Question: I am new to JFreechart and I have generated a barchart. The bars have a shining line in it. I want to know if it is possible to get rid of this line in the bars. I want the bars to have a matte effect. I have attached the image of the barchart which I have generated. Any pointers would be of great help.
Thanks in Advance.

SSCCE:
'''
public JFreeChart createBarChart(CategoryDataset dataset) {
// TODO Auto-generated method stub
String unter_title="No of counts";
JFreeChart jfreechart = ChartFactory.createBarChart(title, unter_title, "frequencies", dataset, PlotOrientation.VERTICAL, true, true, false);
String text="Test Start Time: "+(new Date(test.getStart_utc_timestamp()).toString()+" "+"Test End Time: "+new Date(test.getEnd_utc_timestamp()));
jfreechart.addSubtitle(new TextTitle(text, new Font("Dialog", 3, 10)));
CategoryPlot categoryplot = (CategoryPlot)jfreechart.getPlot();
categoryplot.setDomainGridlinesVisible(true);
categoryplot.setRangePannable(true);
NumberAxis numberaxis = (NumberAxis)categoryplot.getRangeAxis();
numberaxis.setNumberFormatOverride(NumberFormat.getPercentInstance());
numberaxis.setUpperMargin(0.10000000000000001D);
BarRenderer barrenderer = (BarRenderer)categoryplot.getRenderer();
barrenderer.setDrawBarOutline(false);
barrenderer.setSeriesPaint(0, Color.DARK_GRAY);
barrenderer.setMaximumBarWidth(0.0500000000000000001D);
barrenderer.setLegendItemToolTipGenerator(new StandardCategorySeriesLabelGenerator("Tooltip: {0}"));
CategoryAxis categoryaxis = categoryplot.getDomainAxis();
return jfreechart;
}
'''
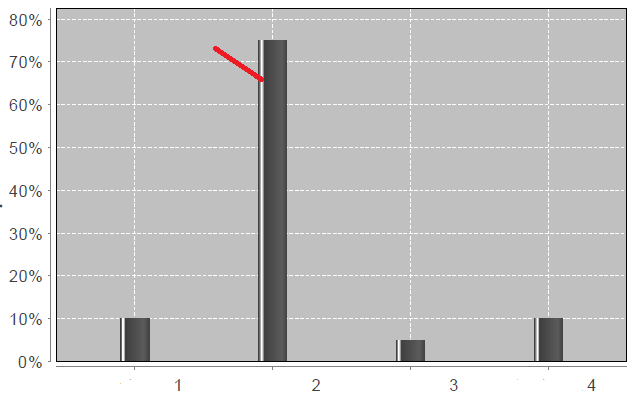
Answer: The highlight is a feature of 'GradientBarPainter'. Instead, try 'StandardBarPainter', as suggested <URL>.